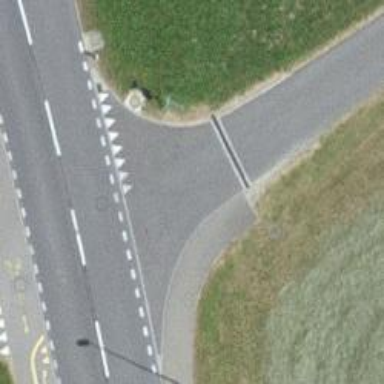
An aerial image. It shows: Road with "give way" sign.